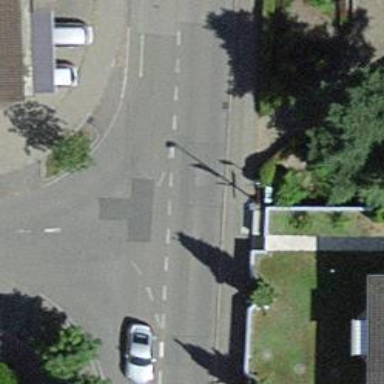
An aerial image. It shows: Public transport stop position.